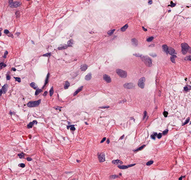
Tumor epithelial tissue: no
Tumor-associated stroma tissue: yes
Normal tissue: no